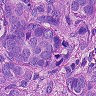
Metastatic tissue present: yes